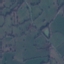
Label: Pasture